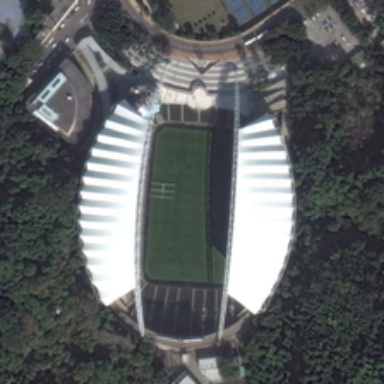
The bird's nest stadium is surrounded by vegetation regularly .